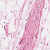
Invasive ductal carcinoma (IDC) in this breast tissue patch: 0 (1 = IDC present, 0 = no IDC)